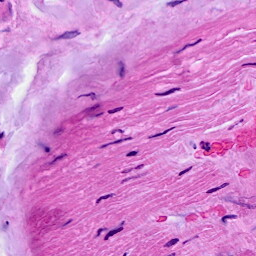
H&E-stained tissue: Breast